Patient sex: M
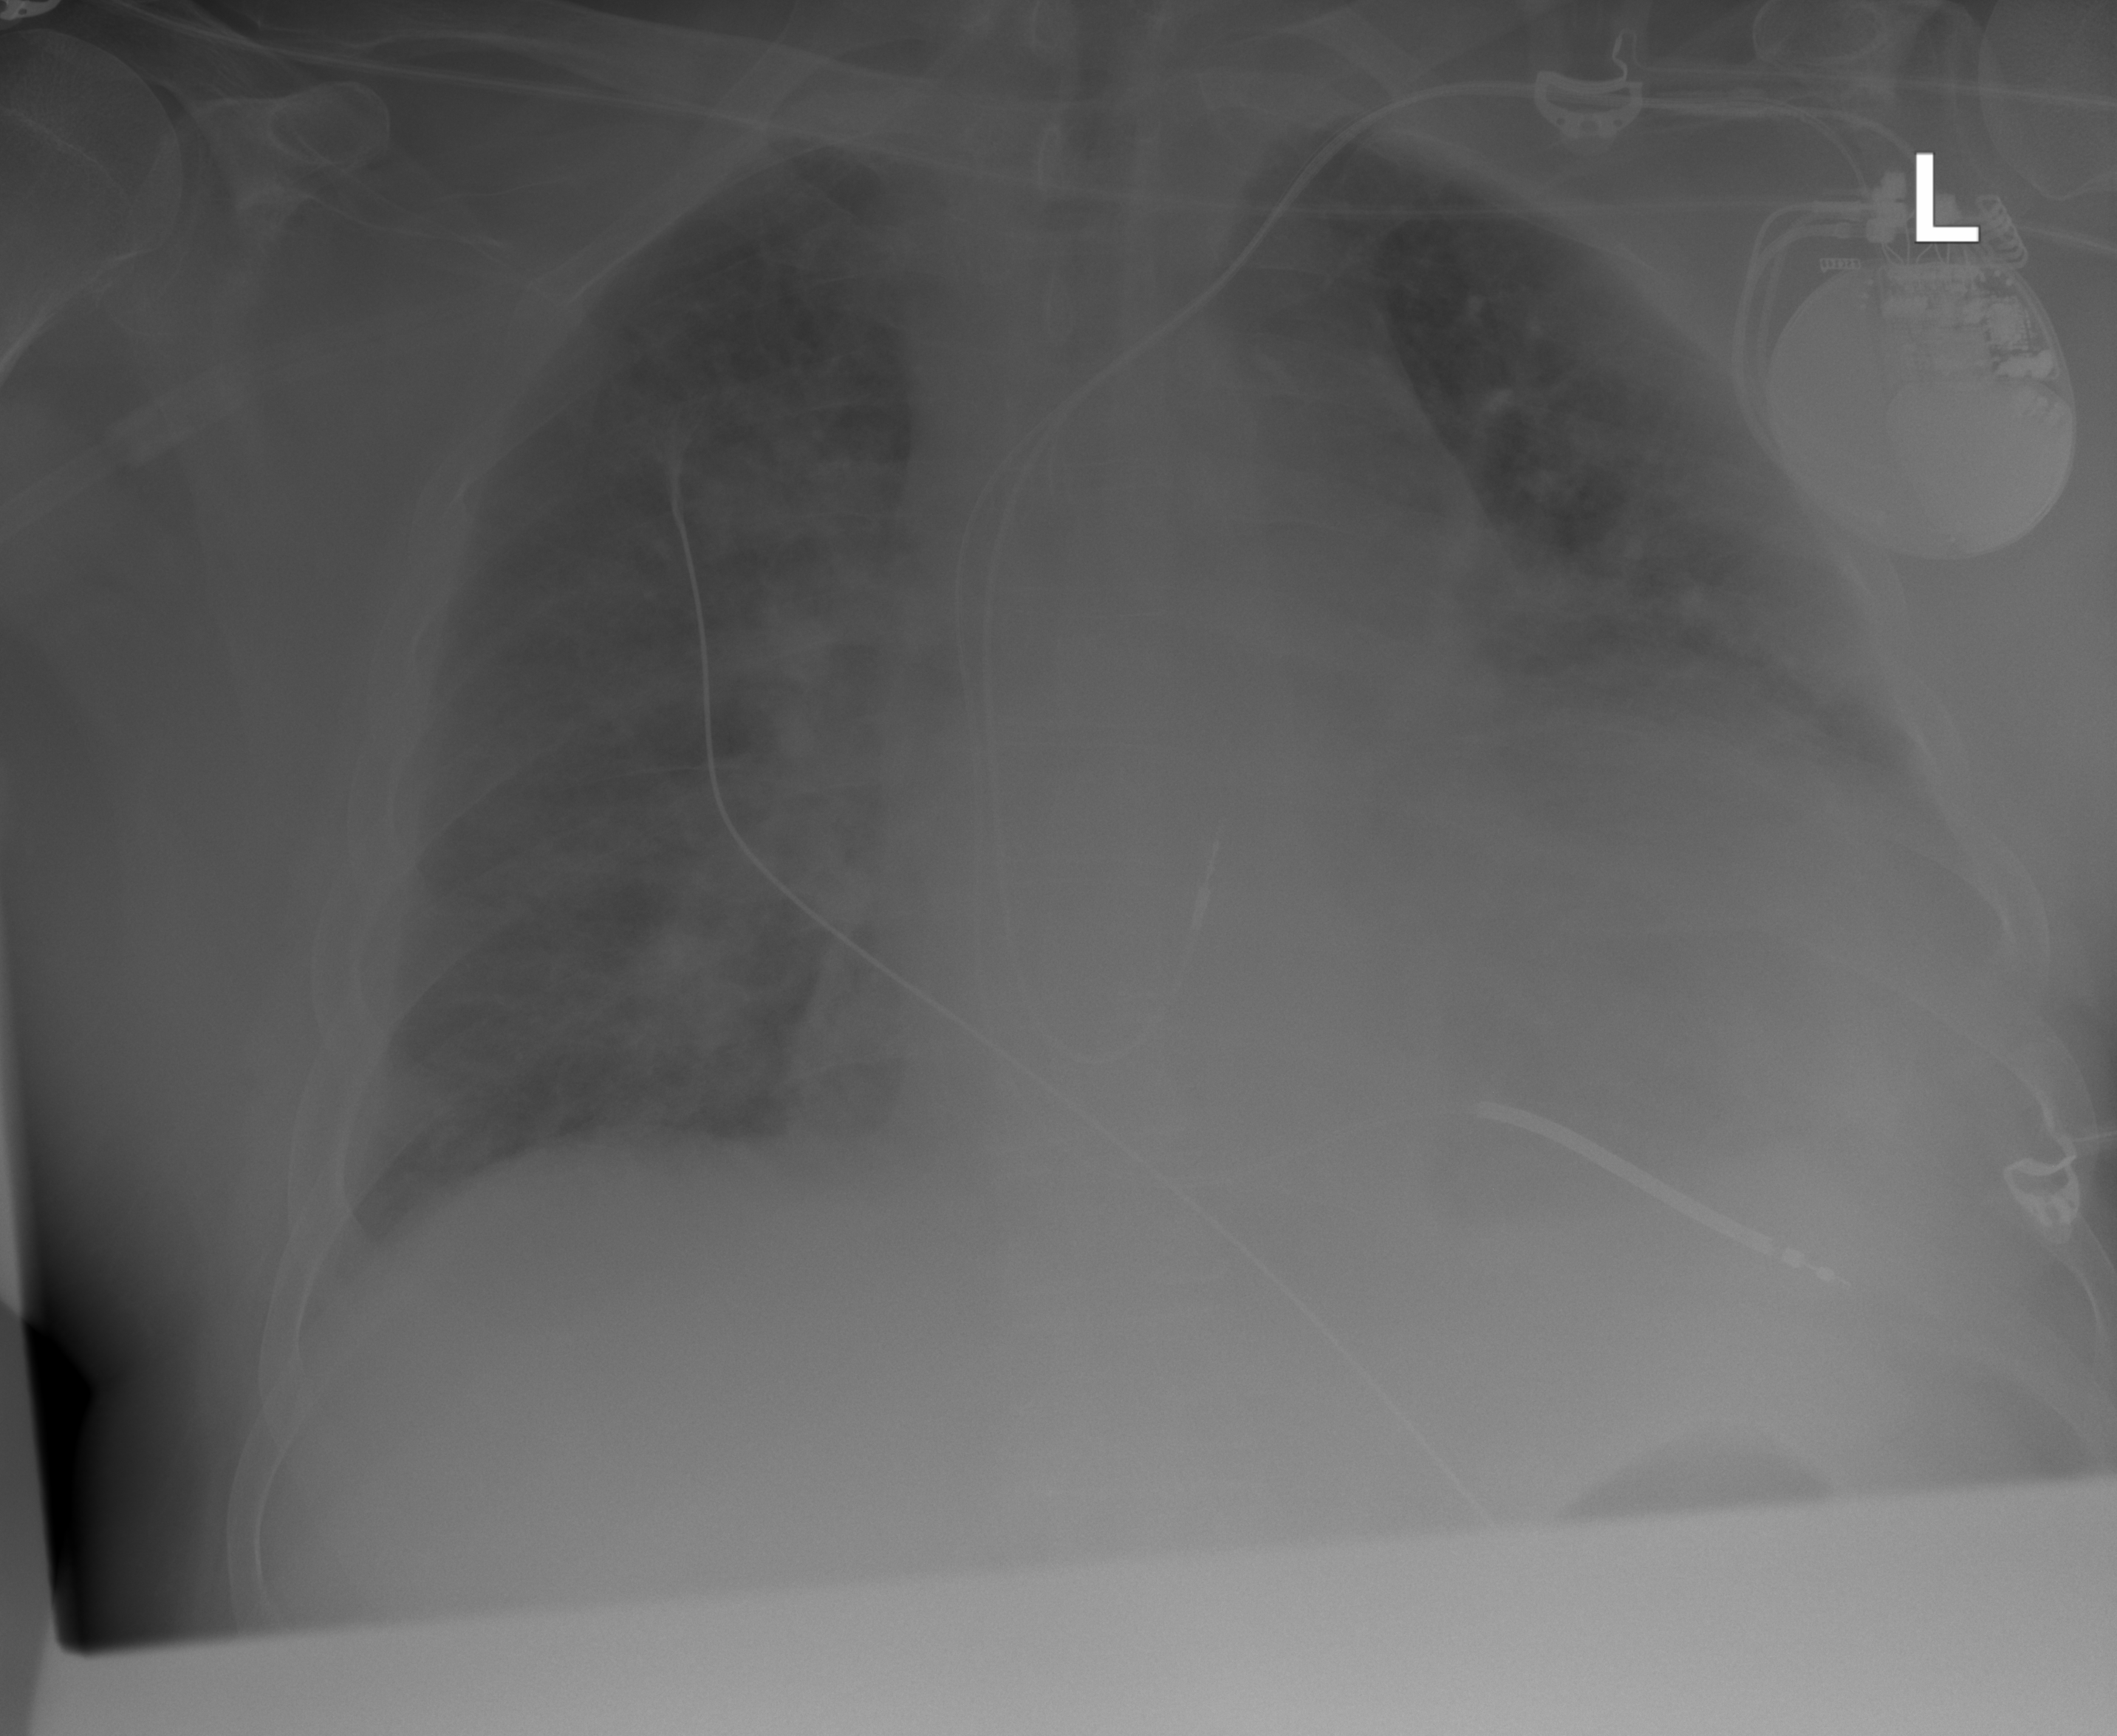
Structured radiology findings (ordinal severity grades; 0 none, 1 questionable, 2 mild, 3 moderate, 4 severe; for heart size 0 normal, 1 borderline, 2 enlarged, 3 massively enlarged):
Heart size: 3
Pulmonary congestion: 3
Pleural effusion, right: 1
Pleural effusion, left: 2
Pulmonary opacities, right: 2
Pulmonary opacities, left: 0
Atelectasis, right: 0
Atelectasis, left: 0